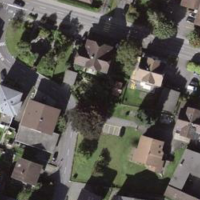
EUNIS habitat code: 54
Species observed at this site:
Milvus migrans